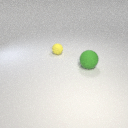
large green rubber sphere to the right of small yellow rubber sphere